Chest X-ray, AP view. Patient: 43 years old, sex M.
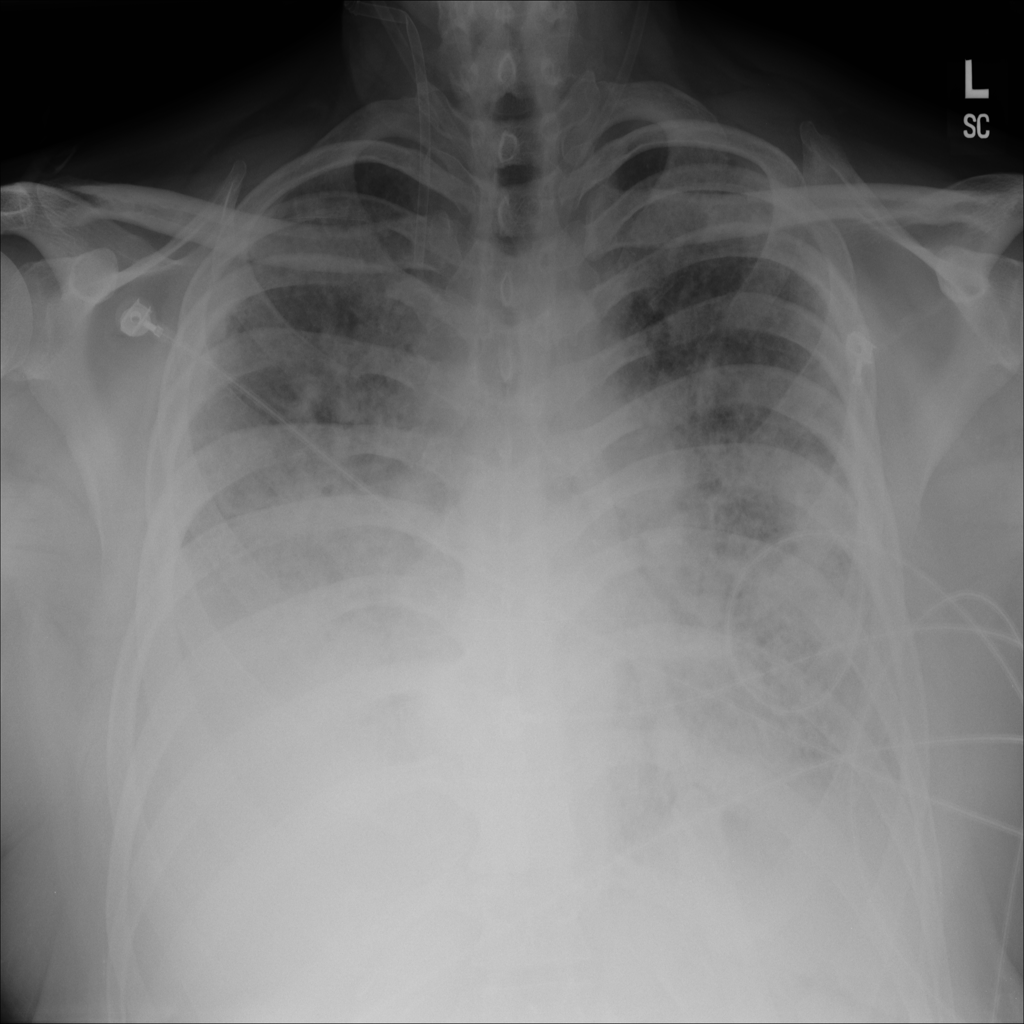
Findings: Effusion